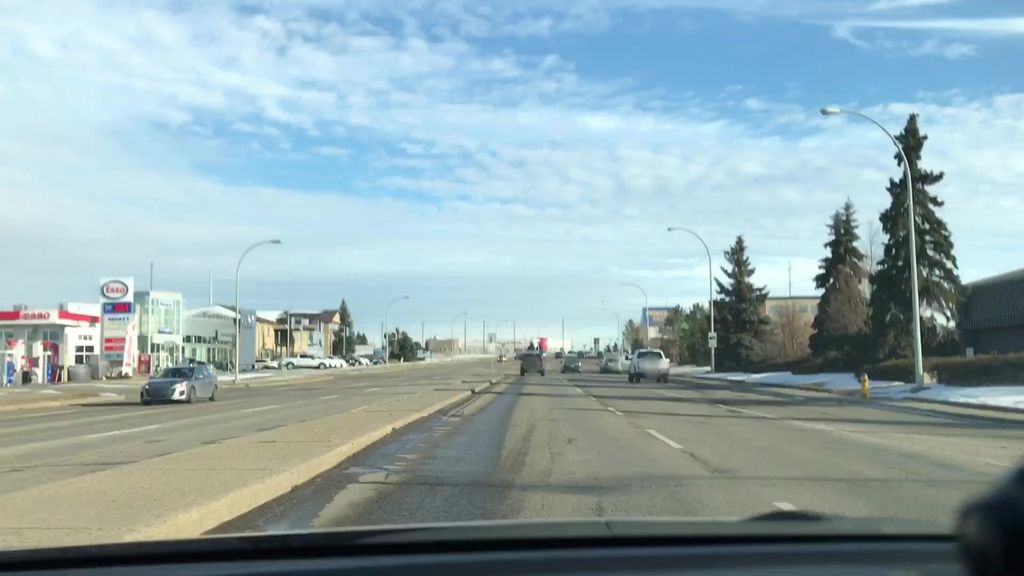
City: edmonton